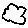
Label: cloud